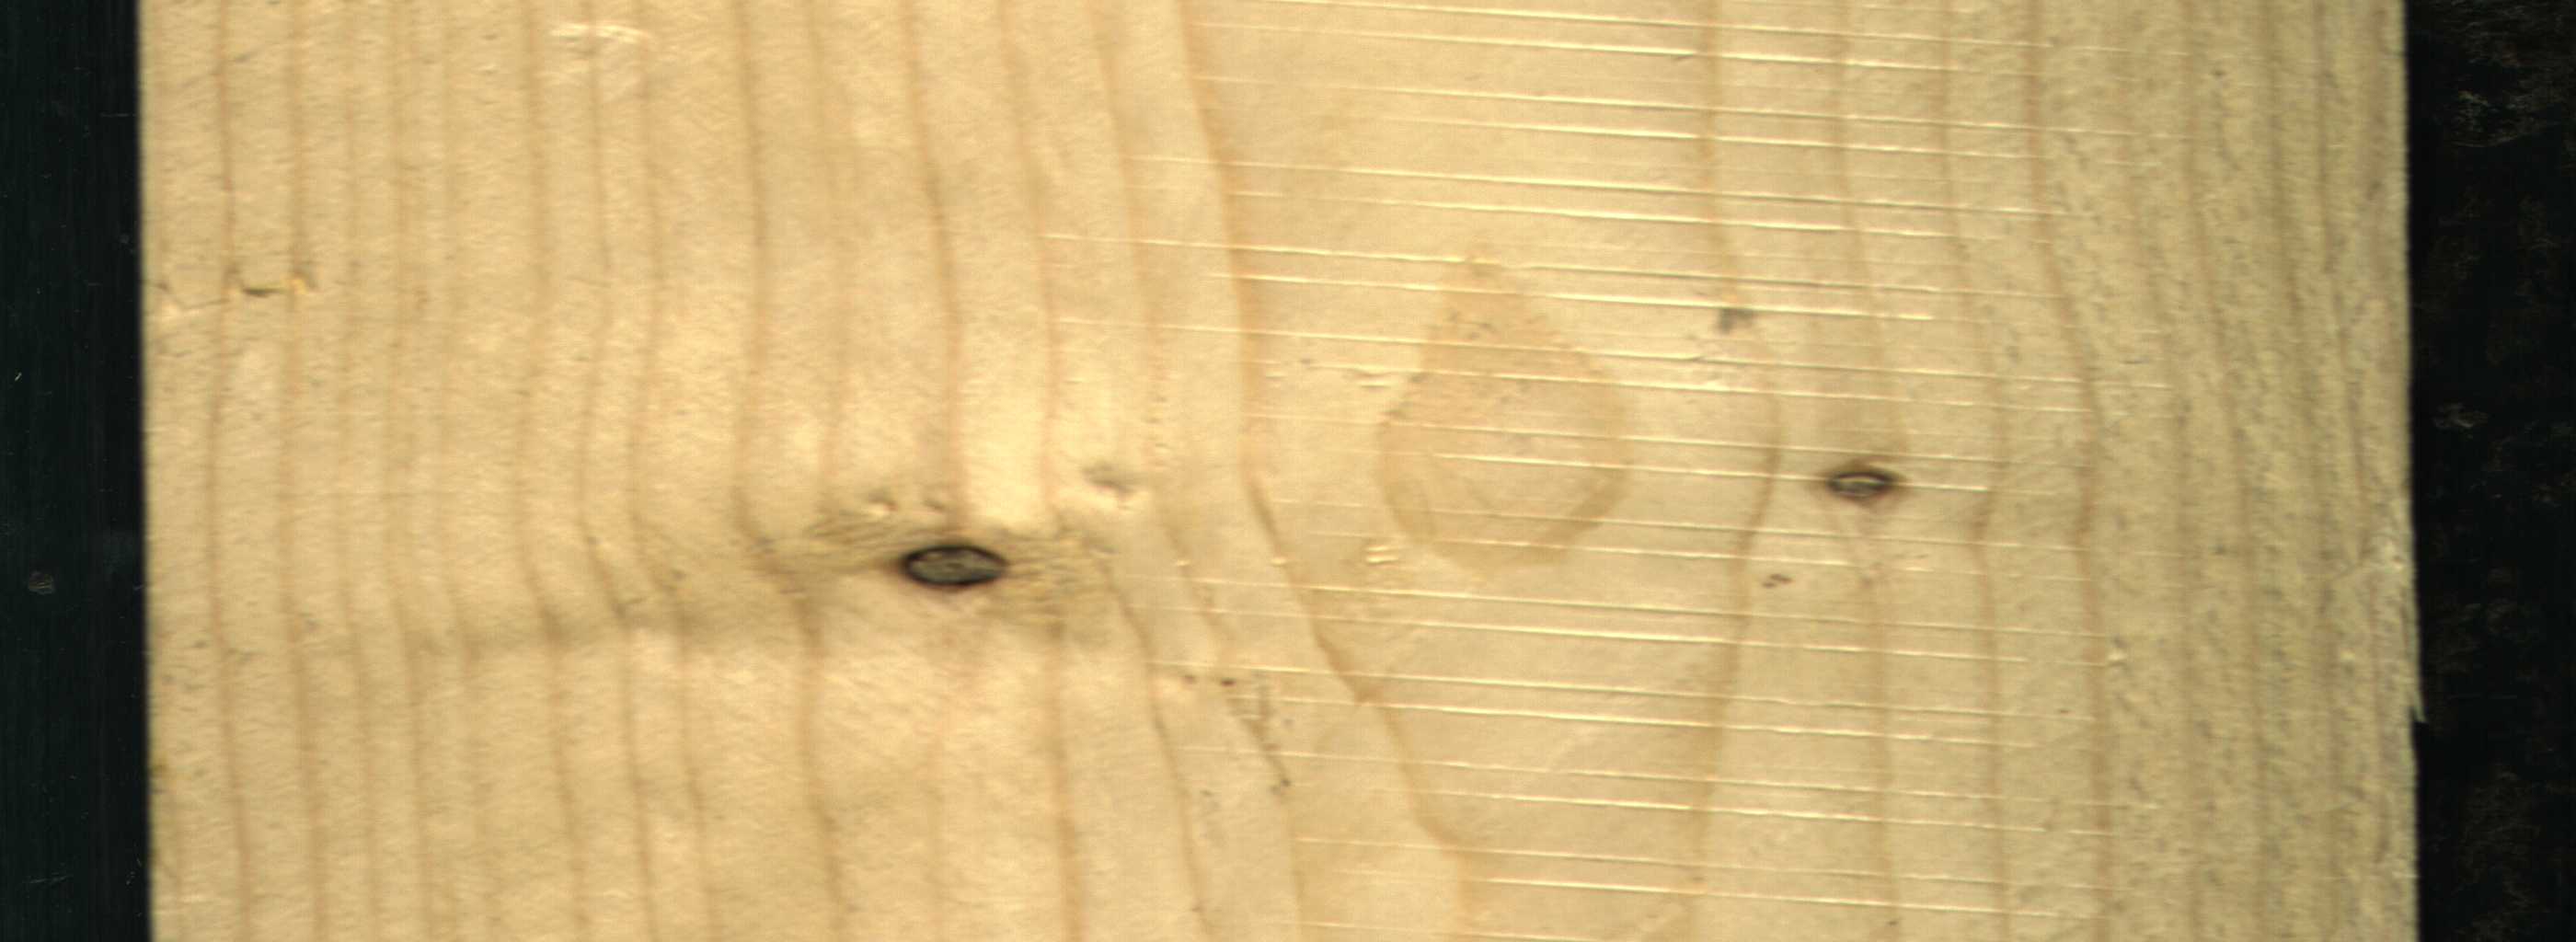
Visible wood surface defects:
Dead_Knot
Live_Knot